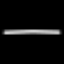
Label: line